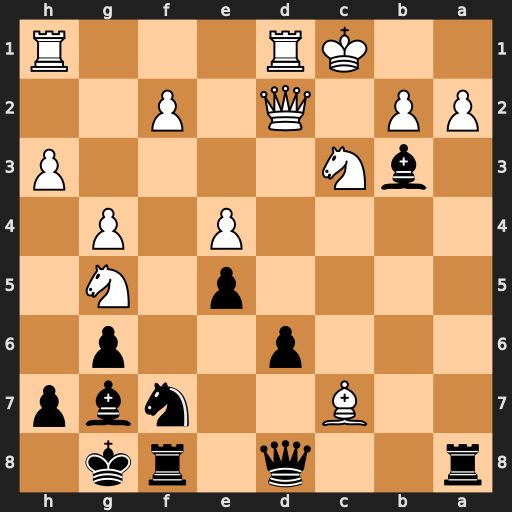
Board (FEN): r2q1rk1/2B2nbp/3p2p1/4p1N1/4P1P1/1bN4P/PP1Q1P2/2KR3R
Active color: b
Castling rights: -
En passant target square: -
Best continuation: Qxc7 axb3 Nxg5